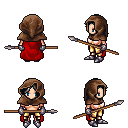
a pixel art fantasy rpg character, female body template, human, light skin, red cape, gold greaves, gray loose hair, cloth hood, metal gloves, metal boots, spear, four views (front, back, left, right), 2x2 character sprite sheet, small pixel art, hard edges, no anti-aliasing